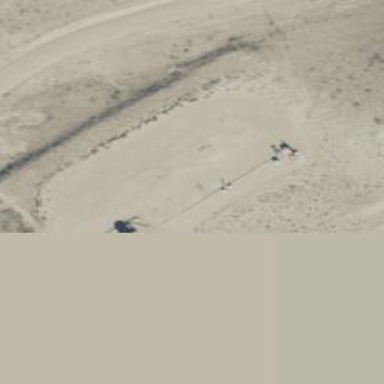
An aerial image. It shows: Petroleum well that is man-made.